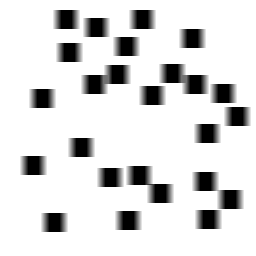
Squares: 25
Triangles: 0
Stars: 0
Total shapes: 25